Question: I am trying to align text within a 'span' inside a 'h1' to the bottom of the 'h1' block.
HTML
'''
<h1>
Left
<span>Right and Bottom</span>
</h1>
'''
CSS
'''
h1 {
font-size: 2em;
}
h1 span {
float: right;
font-size: 0.5em;
vertical-align: bottom;
}
'''
This end up looking like the below - can anyone advise what I can do?

Many thanks!
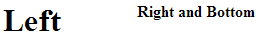
Answer: Maybe you can use 'position:absolute' instead of the 'float':
'''
h1 {
font-size: 2em;
position:relative;
}
h1 span {
position:absolute;
bottom:0;
right:0;
font-size: 0.5em;
}
'''
The demo <URL>